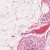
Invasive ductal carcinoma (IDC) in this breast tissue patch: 1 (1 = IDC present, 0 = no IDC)